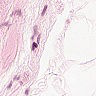
Metastatic tissue present: no